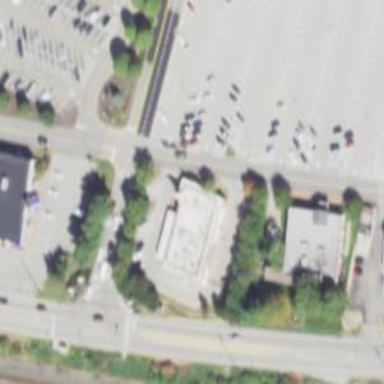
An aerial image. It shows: Parking space.